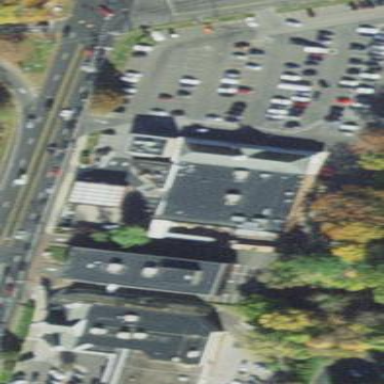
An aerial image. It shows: Commercial building housing supermarket.